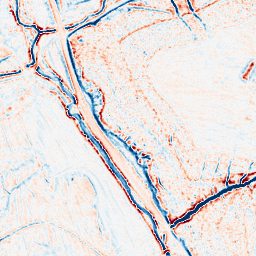
Category: edge_preserving
Decomposition family: bilateral
Decomposition parameters: d: 9
sigma_color: 100
sigma_space: 150
Upsampling method: cubic_mitchell
Upsampling parameters: scale: 8
Upsampling scale: 8